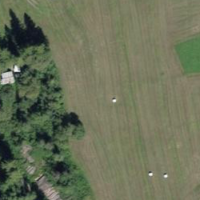
EUNIS habitat code: 24
Species observed at this site:
Prunus padus